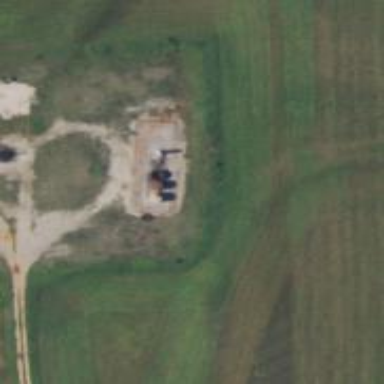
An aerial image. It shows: Storage tank with man-made structure.